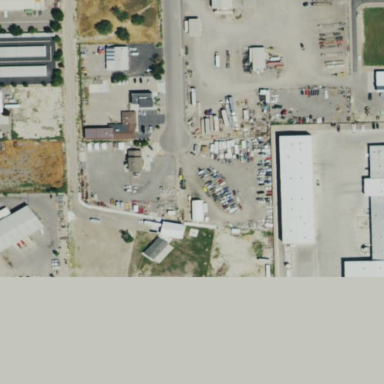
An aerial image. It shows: Commercial area.